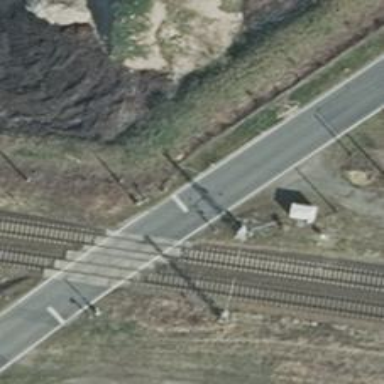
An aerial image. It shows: Level crossing with both lights and saltire in place.